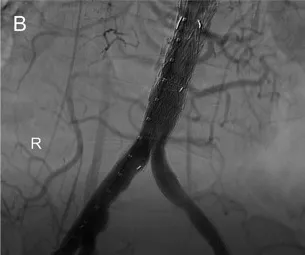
(B). Postoperatively, angiography showed no contrast-agent spillage in the left common iliac artery.
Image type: radiology (ct)